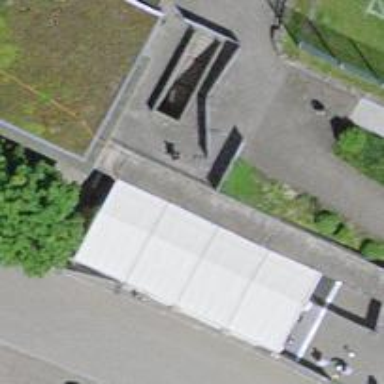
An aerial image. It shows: Set of concrete steps.